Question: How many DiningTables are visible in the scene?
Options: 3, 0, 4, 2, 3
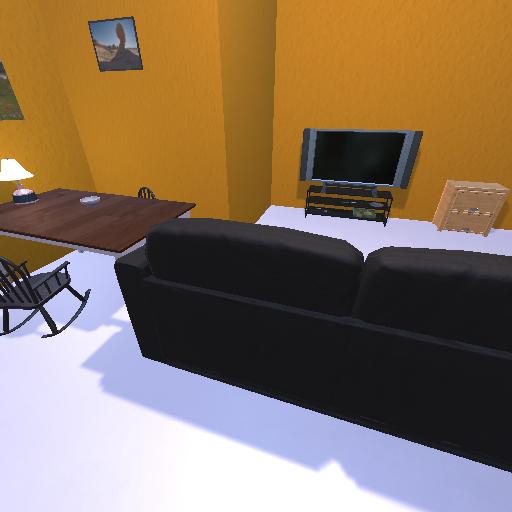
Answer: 3